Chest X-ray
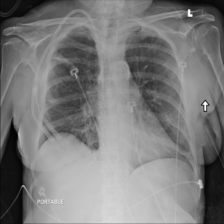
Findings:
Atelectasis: negative
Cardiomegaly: negative
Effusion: negative
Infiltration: negative
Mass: negative
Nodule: negative
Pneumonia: negative
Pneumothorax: negative
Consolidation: positive
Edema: negative
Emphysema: negative
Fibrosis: negative
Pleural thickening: negative
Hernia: negative